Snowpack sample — Buffalo Mountain, Silverthorne, Colorado, USA (2/22/26, 2:02 PM MST)
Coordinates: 39.622, -106.113
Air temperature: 33 °F
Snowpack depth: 63 cm
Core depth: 10 cm
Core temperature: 30.2 °F
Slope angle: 11°, slope face: 116°
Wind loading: low
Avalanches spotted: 0
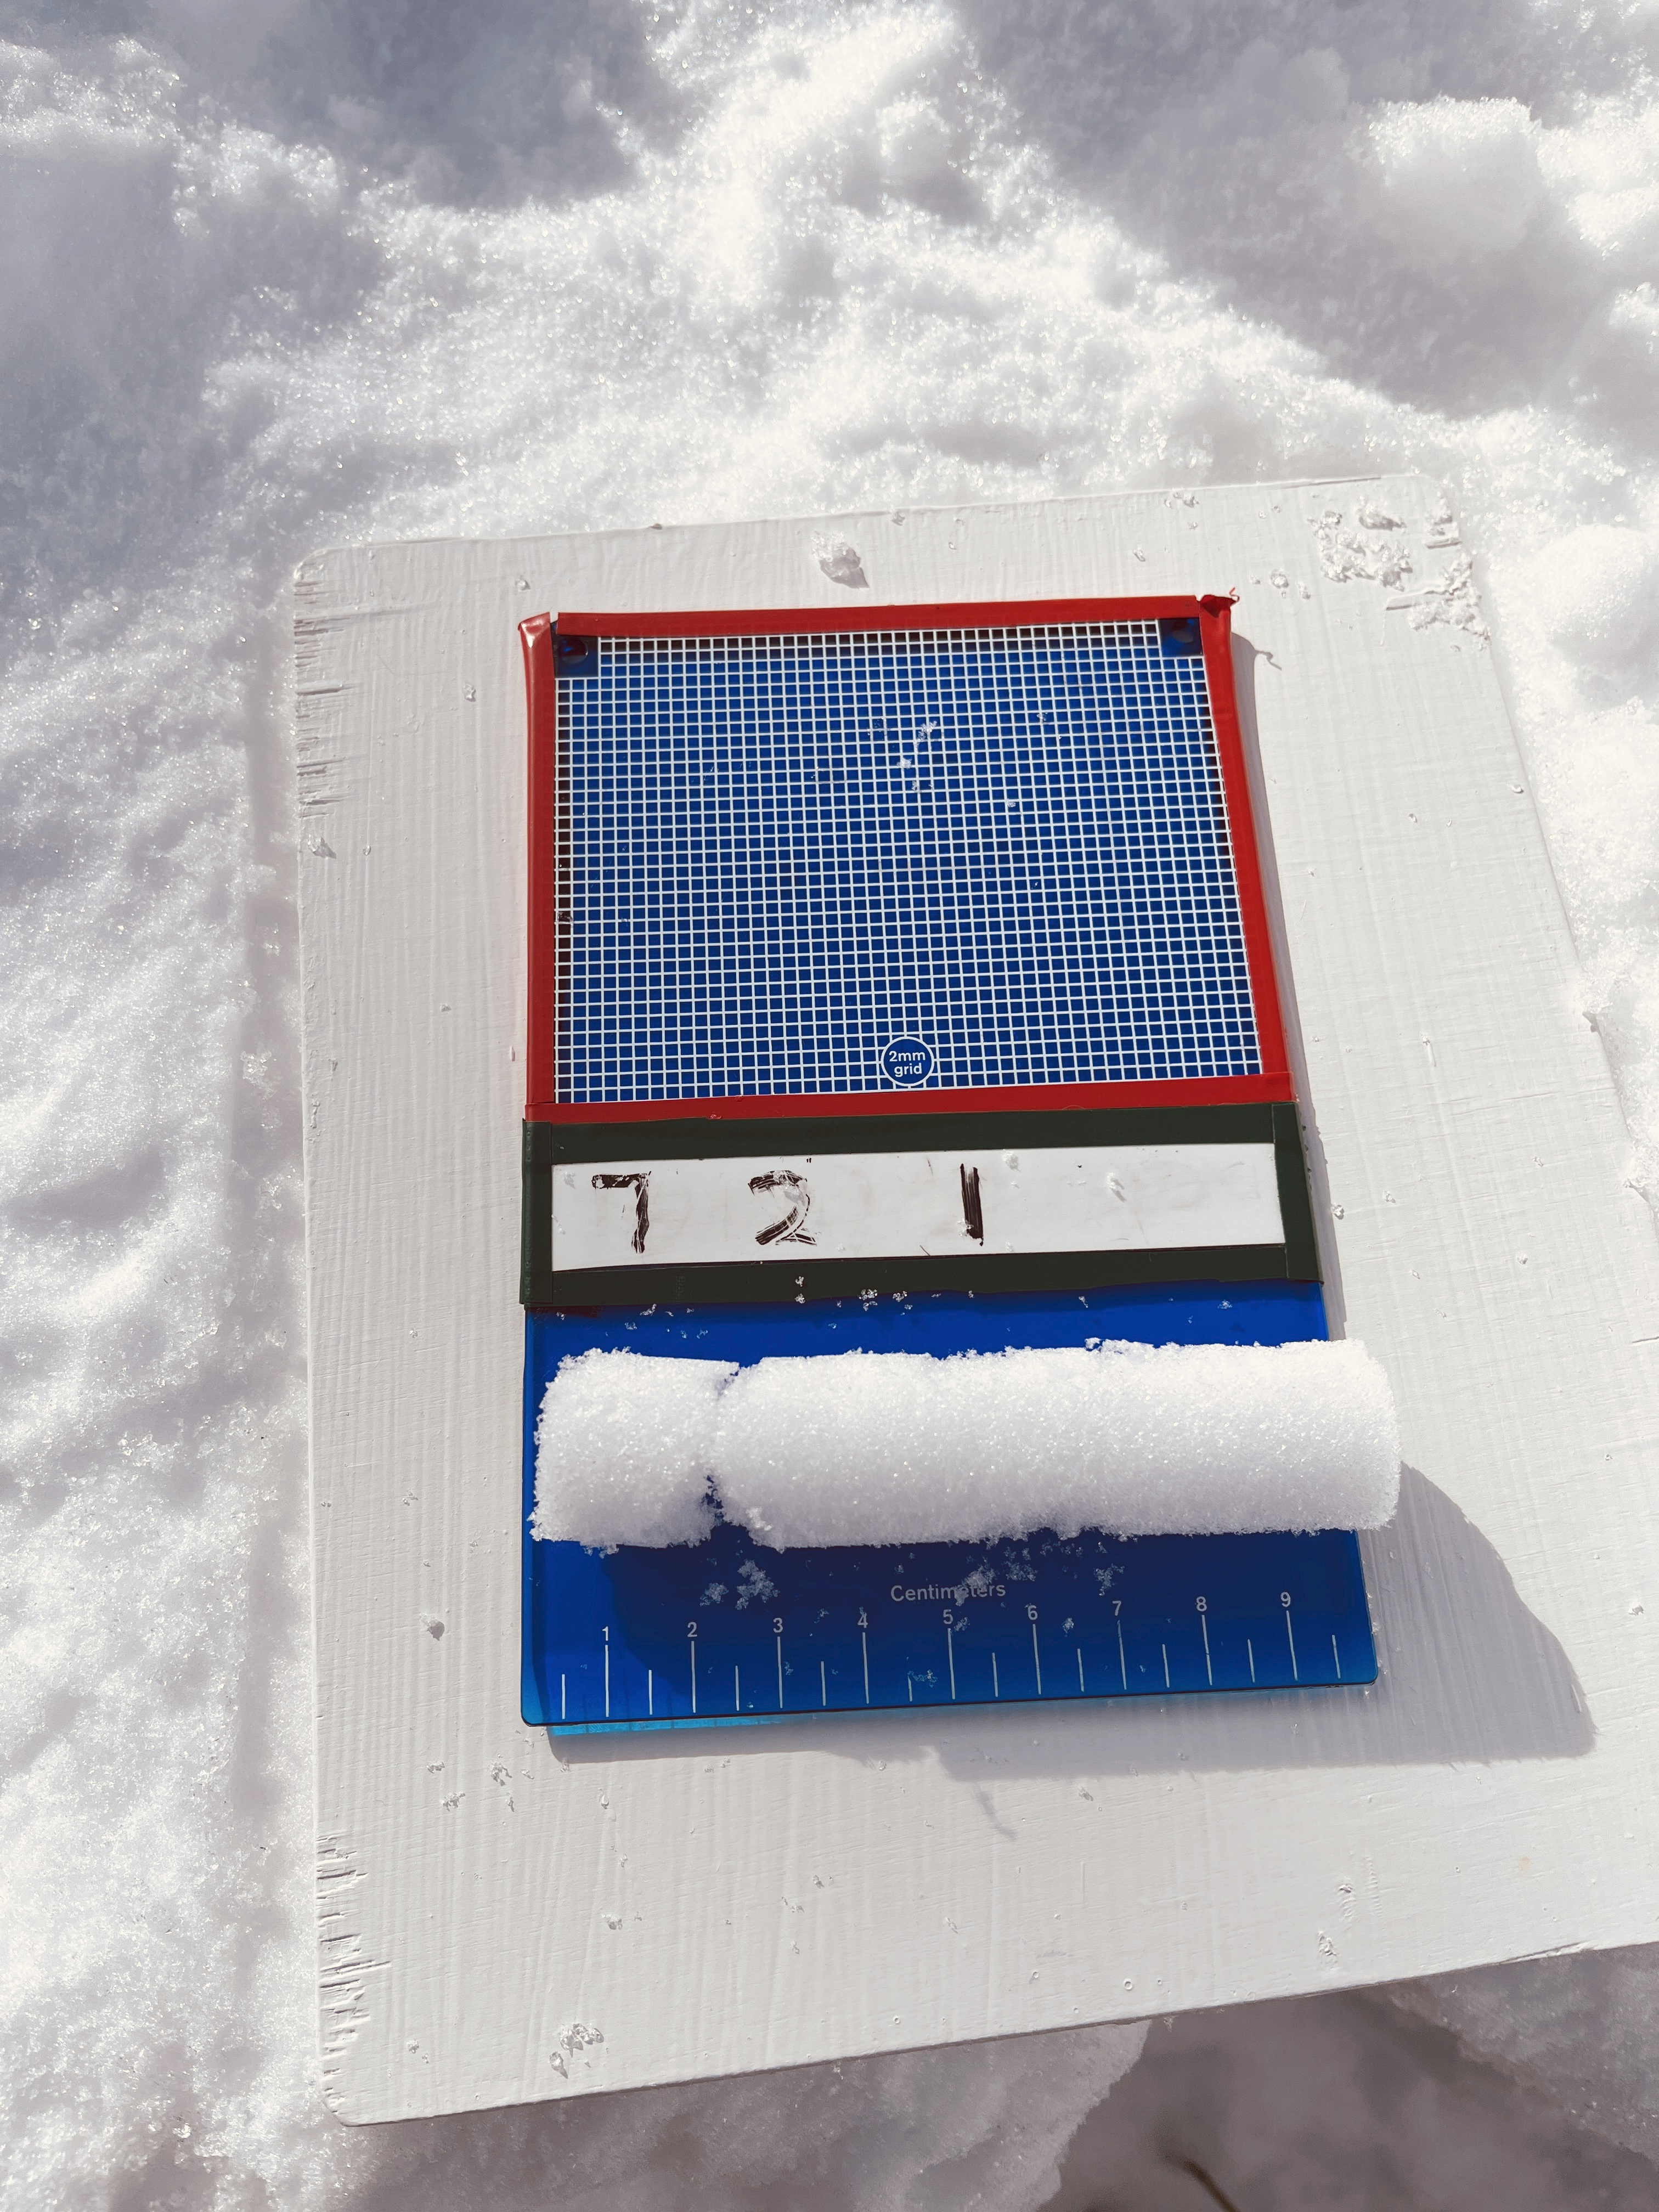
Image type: crystal_card
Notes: In a firebreak similar to site 1, minimal wind loading with no spotted avalanches (not many faces in view though)